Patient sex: M
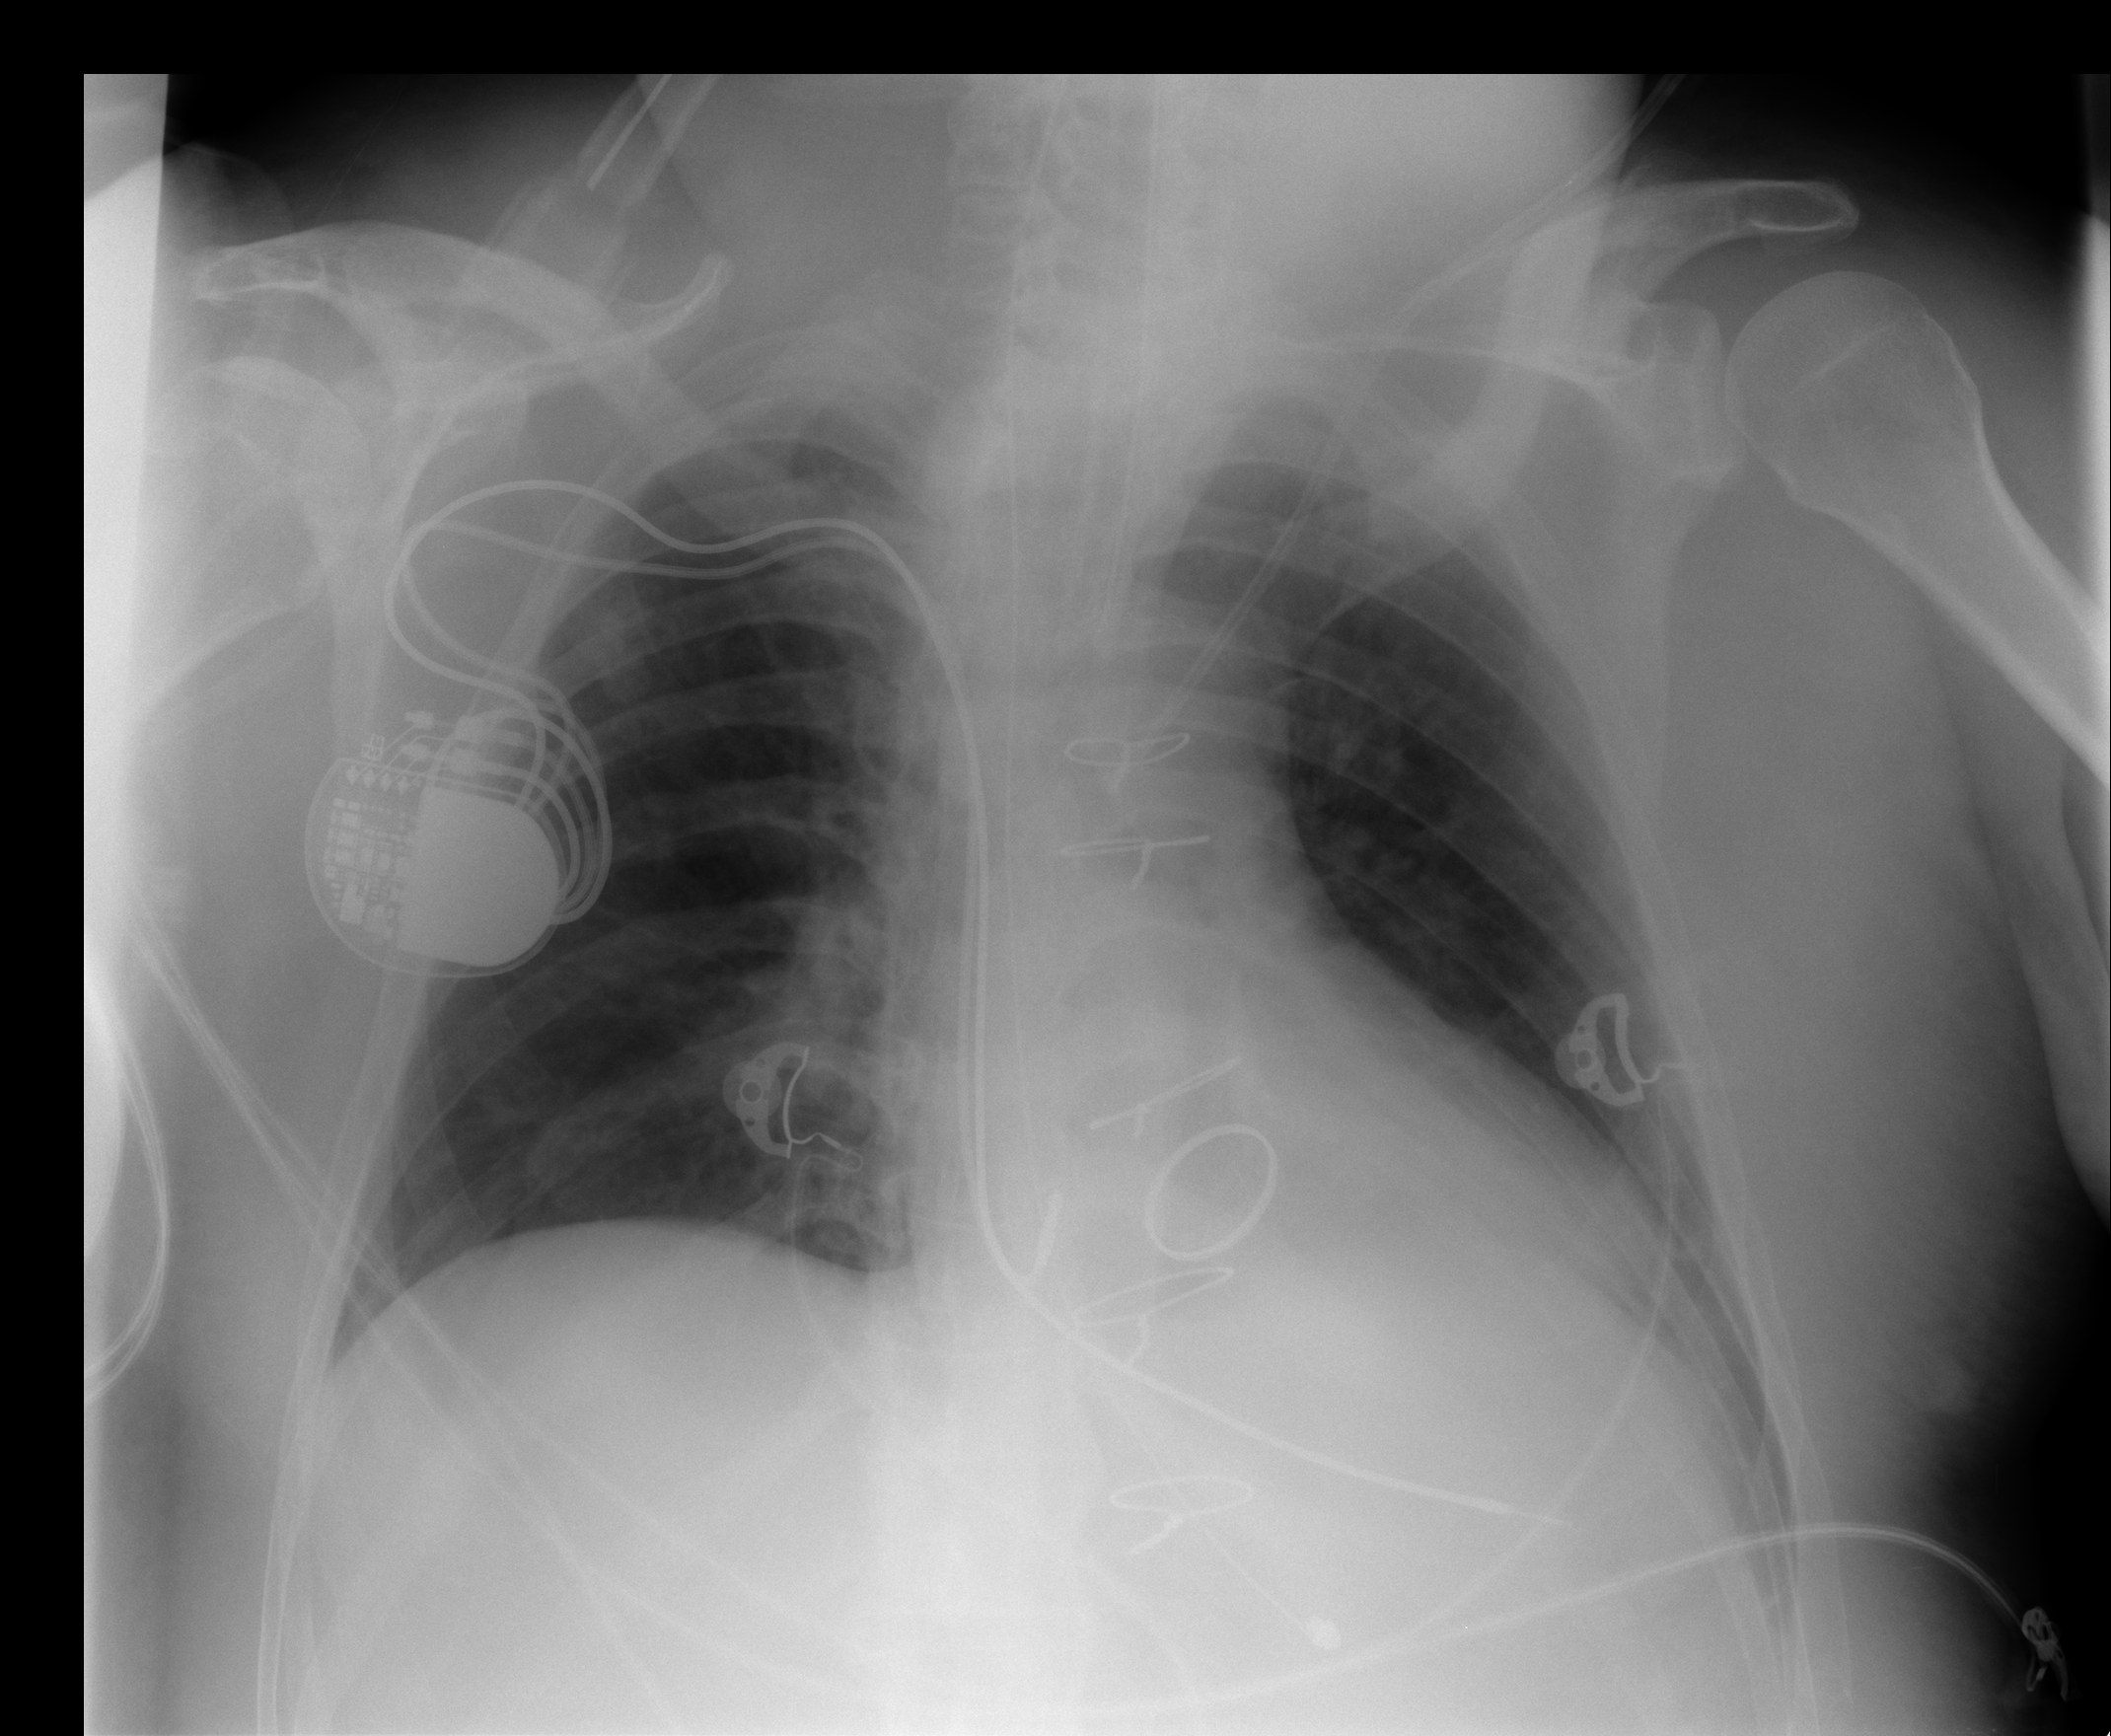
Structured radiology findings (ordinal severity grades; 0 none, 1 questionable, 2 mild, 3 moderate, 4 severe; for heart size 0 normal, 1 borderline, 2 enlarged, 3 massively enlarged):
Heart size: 0
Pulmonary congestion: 0
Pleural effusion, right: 0
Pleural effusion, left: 0
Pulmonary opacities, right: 0
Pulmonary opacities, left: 0
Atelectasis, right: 0
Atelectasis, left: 2